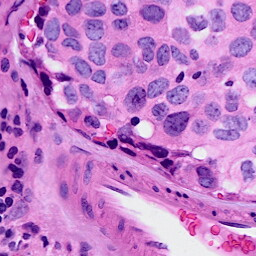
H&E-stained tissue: Breast